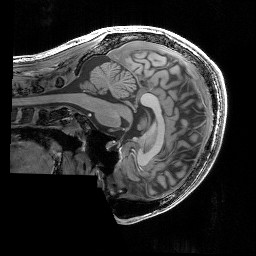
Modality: T1w
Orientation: sagittal
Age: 23
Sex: male
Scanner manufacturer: siemens
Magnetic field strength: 3 T
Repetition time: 2.3 s
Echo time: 0.00344 s